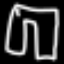
Label: pants